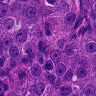
Metastatic tissue present: yes